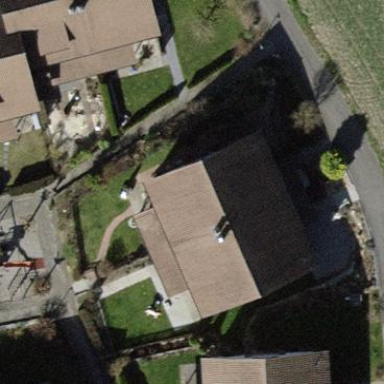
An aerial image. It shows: Semidetached house with gabled roof.